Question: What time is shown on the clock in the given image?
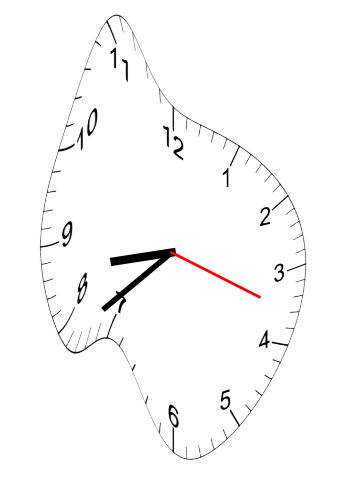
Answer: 08:38:18